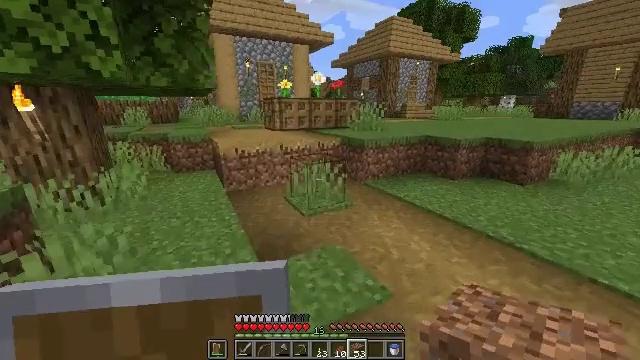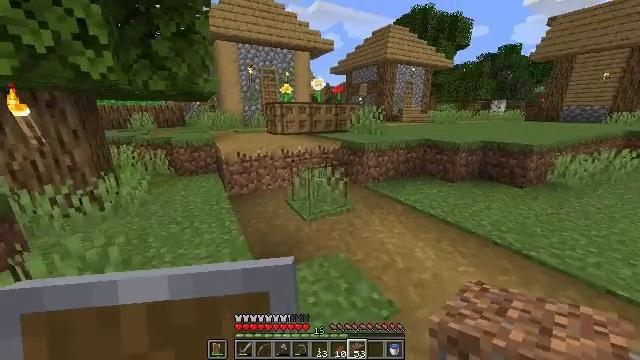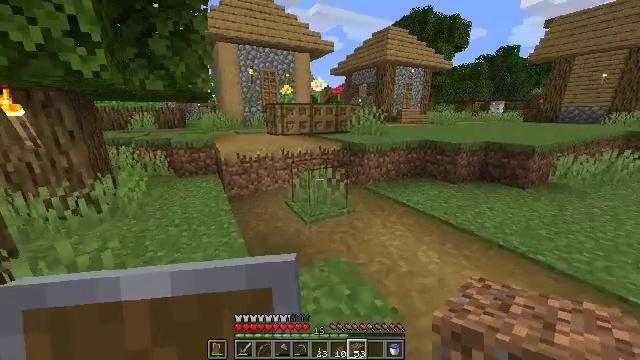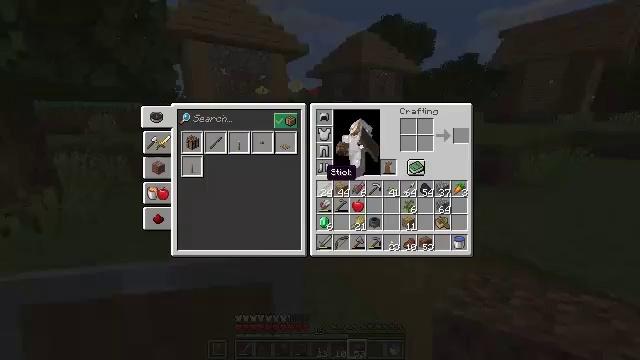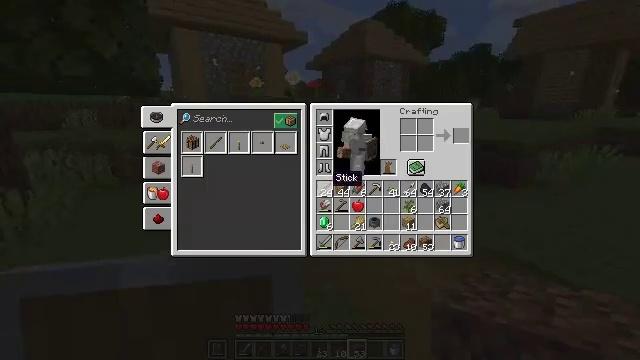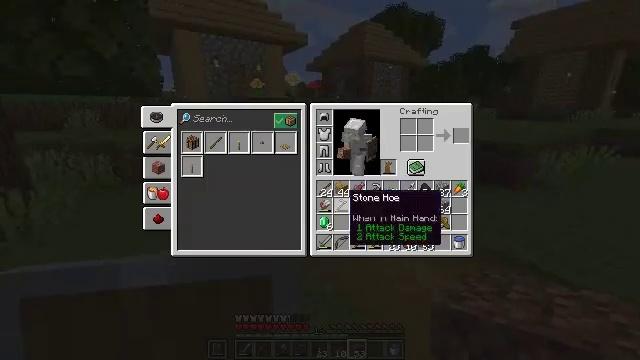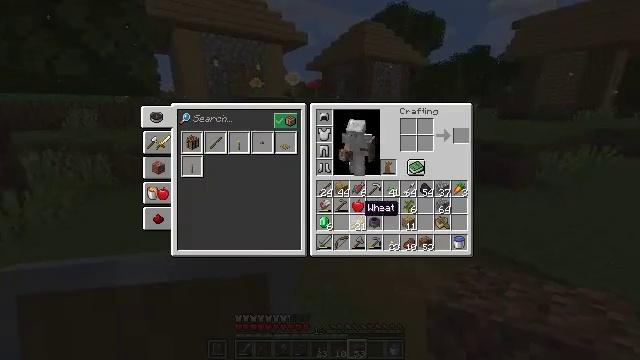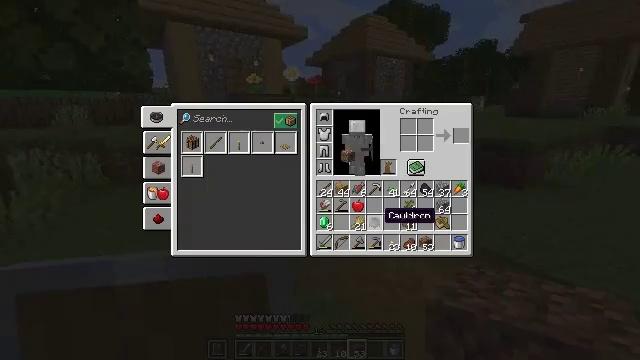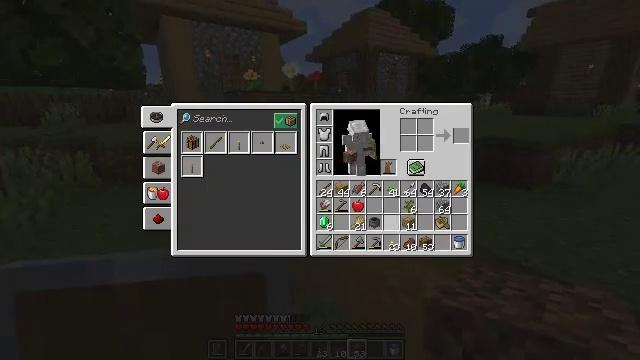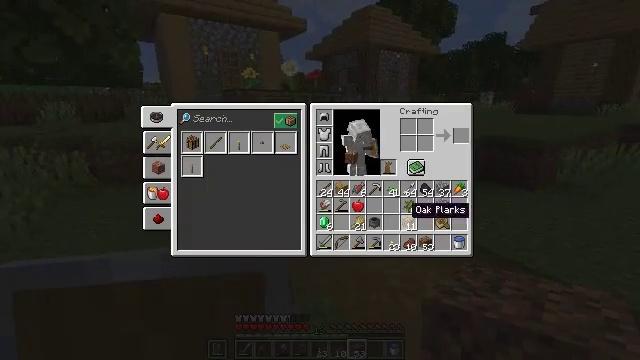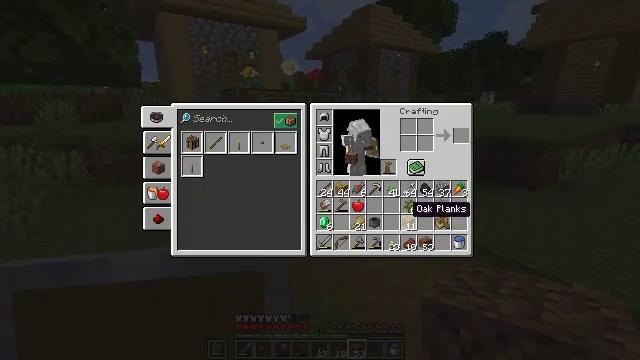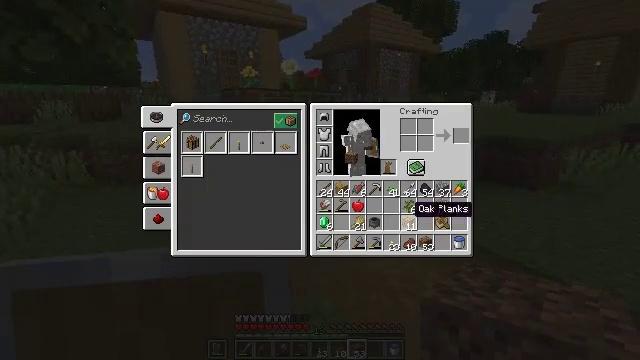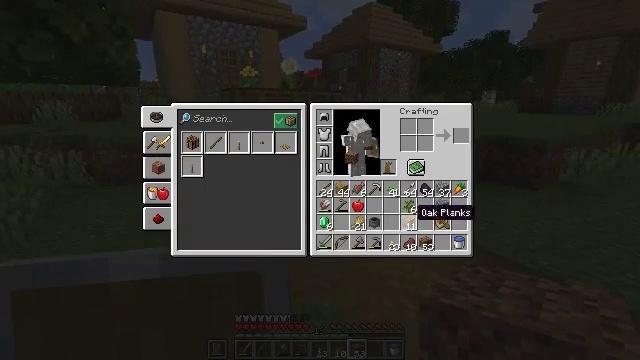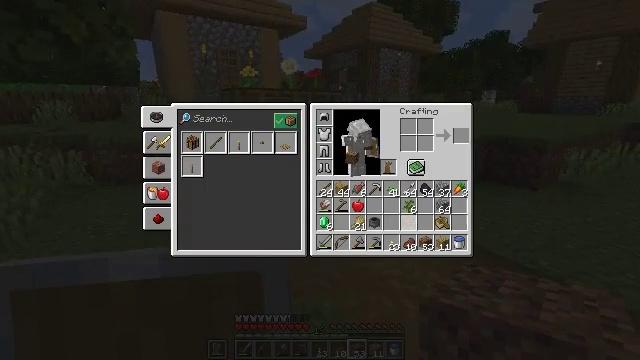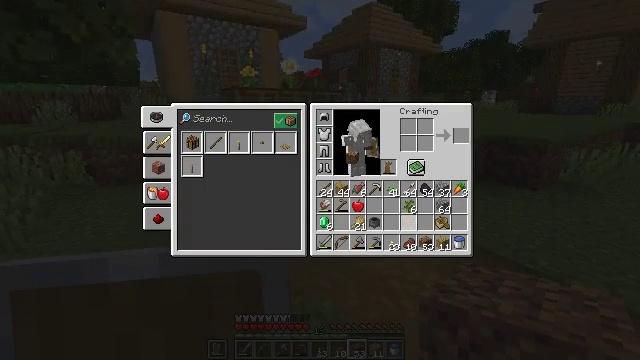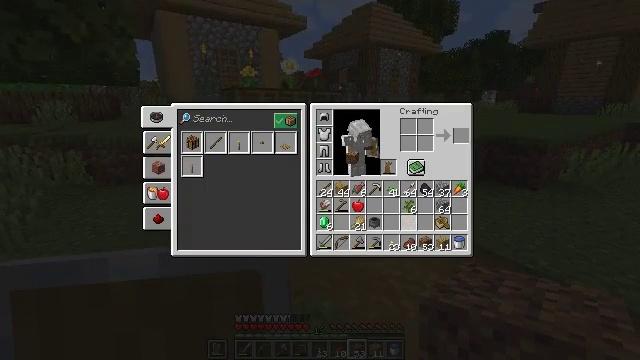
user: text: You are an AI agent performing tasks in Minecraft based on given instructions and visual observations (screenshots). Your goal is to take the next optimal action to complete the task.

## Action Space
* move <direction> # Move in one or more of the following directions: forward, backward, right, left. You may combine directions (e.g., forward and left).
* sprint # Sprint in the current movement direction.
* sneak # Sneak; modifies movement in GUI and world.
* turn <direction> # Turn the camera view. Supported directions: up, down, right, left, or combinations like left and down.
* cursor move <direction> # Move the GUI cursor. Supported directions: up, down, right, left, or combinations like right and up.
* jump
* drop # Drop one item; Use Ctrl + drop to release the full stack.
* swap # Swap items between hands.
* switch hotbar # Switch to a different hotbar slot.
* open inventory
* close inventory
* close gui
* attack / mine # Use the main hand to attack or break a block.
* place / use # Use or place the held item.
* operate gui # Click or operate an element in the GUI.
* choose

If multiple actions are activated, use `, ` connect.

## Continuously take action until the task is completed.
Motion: motion action
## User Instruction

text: Use oak materials and sticks to make an oak fence.
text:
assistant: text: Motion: move forward, sprint
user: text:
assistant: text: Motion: move forward
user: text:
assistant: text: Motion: turn right, close inventory
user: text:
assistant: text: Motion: close inventory
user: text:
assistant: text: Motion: turn right and down
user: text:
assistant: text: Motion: turn right and down
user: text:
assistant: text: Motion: sneak, turn right and down
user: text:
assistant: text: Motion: sneak, turn right
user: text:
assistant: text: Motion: sneak, turn right
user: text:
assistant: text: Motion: sneak
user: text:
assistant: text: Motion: sneak
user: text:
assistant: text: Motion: sneak
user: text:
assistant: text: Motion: sneak, attack / mine
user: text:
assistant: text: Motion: sneak, attack / mine
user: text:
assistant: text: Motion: sneak
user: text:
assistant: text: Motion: sneak
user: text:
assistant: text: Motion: sneak
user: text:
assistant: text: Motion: sneak
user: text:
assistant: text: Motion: no_op
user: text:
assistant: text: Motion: no_op
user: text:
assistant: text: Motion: turn right and down
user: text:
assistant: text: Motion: no_op
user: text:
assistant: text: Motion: sneak
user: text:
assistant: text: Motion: sneak
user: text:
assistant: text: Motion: sneak, attack / mine
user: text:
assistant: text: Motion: sneak, attack / mine
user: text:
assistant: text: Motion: sneak
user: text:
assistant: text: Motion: sneak
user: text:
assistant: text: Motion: sneak
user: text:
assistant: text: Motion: sneak